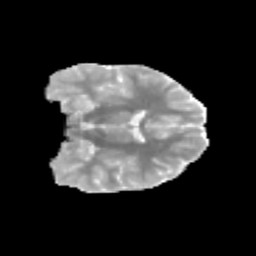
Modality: MD
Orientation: coronal
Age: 12
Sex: female
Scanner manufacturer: siemens
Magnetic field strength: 3 T
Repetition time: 3.8 s
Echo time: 0.07 s